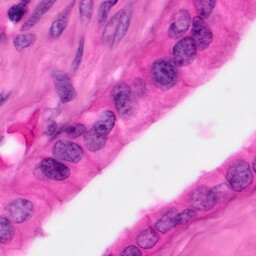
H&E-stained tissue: Pancreatic